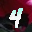
Label: 4